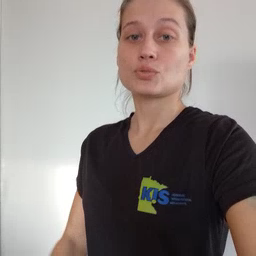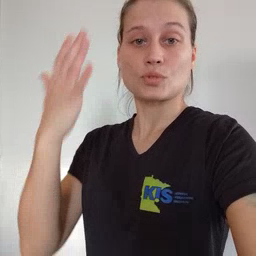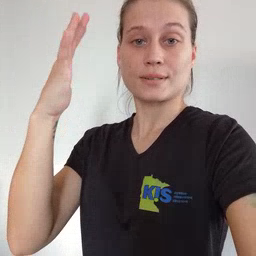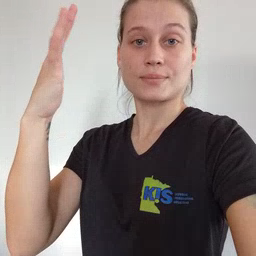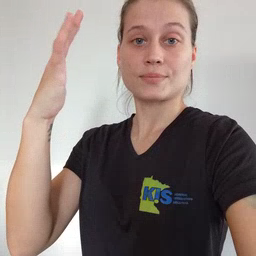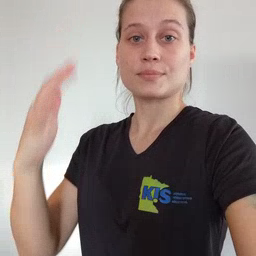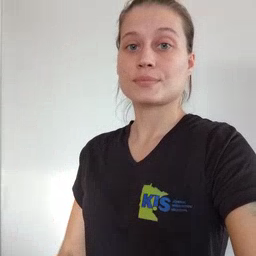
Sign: tree